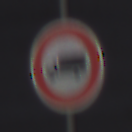
Verkehrszeichen: VerbotFuerKraftfahrzeugeUeberDreiKommaFuenfTonnen
Umgebung: Outdoor, Urban
Tageszeit: SunriseSunset
Wetter: Clear
Licht: Natural
Jahreszeit: NotSpecified
Kontrast: MediumContrast